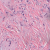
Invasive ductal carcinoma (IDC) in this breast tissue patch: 1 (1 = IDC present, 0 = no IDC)